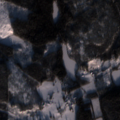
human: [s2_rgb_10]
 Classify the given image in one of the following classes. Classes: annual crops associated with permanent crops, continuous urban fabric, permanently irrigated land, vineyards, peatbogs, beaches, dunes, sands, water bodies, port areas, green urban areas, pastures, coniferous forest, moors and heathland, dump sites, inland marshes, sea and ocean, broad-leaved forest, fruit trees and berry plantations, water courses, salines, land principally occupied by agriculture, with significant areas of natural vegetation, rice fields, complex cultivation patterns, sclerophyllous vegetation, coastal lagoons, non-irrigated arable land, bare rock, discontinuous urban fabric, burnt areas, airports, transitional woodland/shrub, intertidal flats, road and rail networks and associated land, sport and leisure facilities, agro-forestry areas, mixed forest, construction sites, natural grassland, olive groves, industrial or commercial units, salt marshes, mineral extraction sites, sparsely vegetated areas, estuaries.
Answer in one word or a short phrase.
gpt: land principally occupied by agriculture, with significant areas of natural vegetation, coniferous forest, transitional woodland/shrub